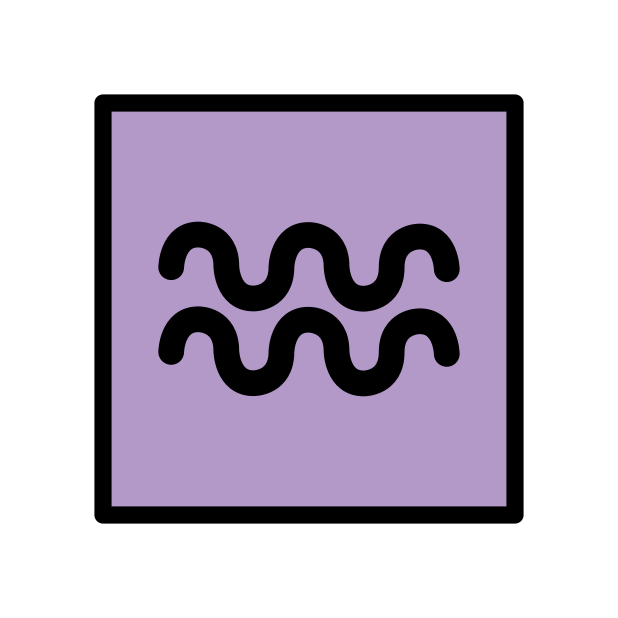
Emoji: ♒
Name: aquarius
Unicode: 0x2652